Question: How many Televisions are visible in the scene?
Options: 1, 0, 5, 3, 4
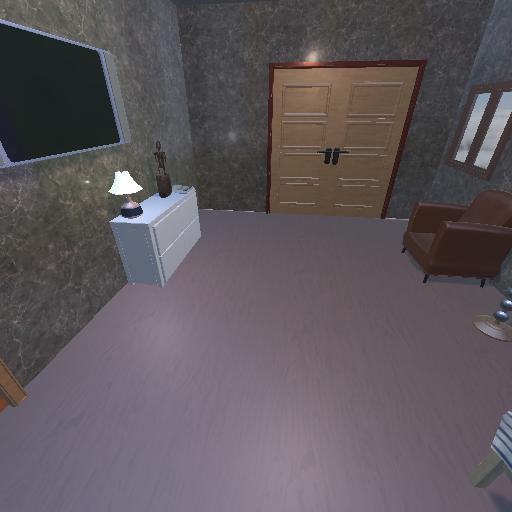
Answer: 1